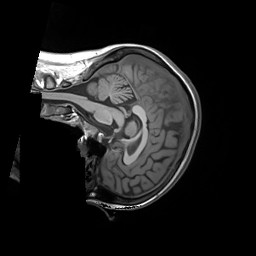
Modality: T1w
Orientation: sagittal
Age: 22
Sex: female
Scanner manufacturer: siemens
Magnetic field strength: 3 T
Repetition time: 1.55 s
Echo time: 0.00234 s